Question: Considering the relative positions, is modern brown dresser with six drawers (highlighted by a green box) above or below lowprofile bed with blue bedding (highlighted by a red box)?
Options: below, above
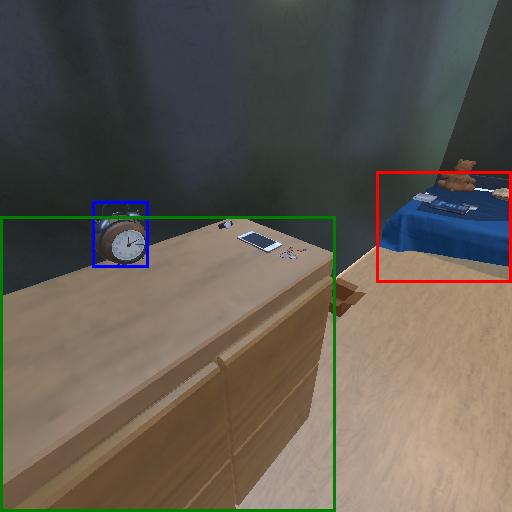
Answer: below